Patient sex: F
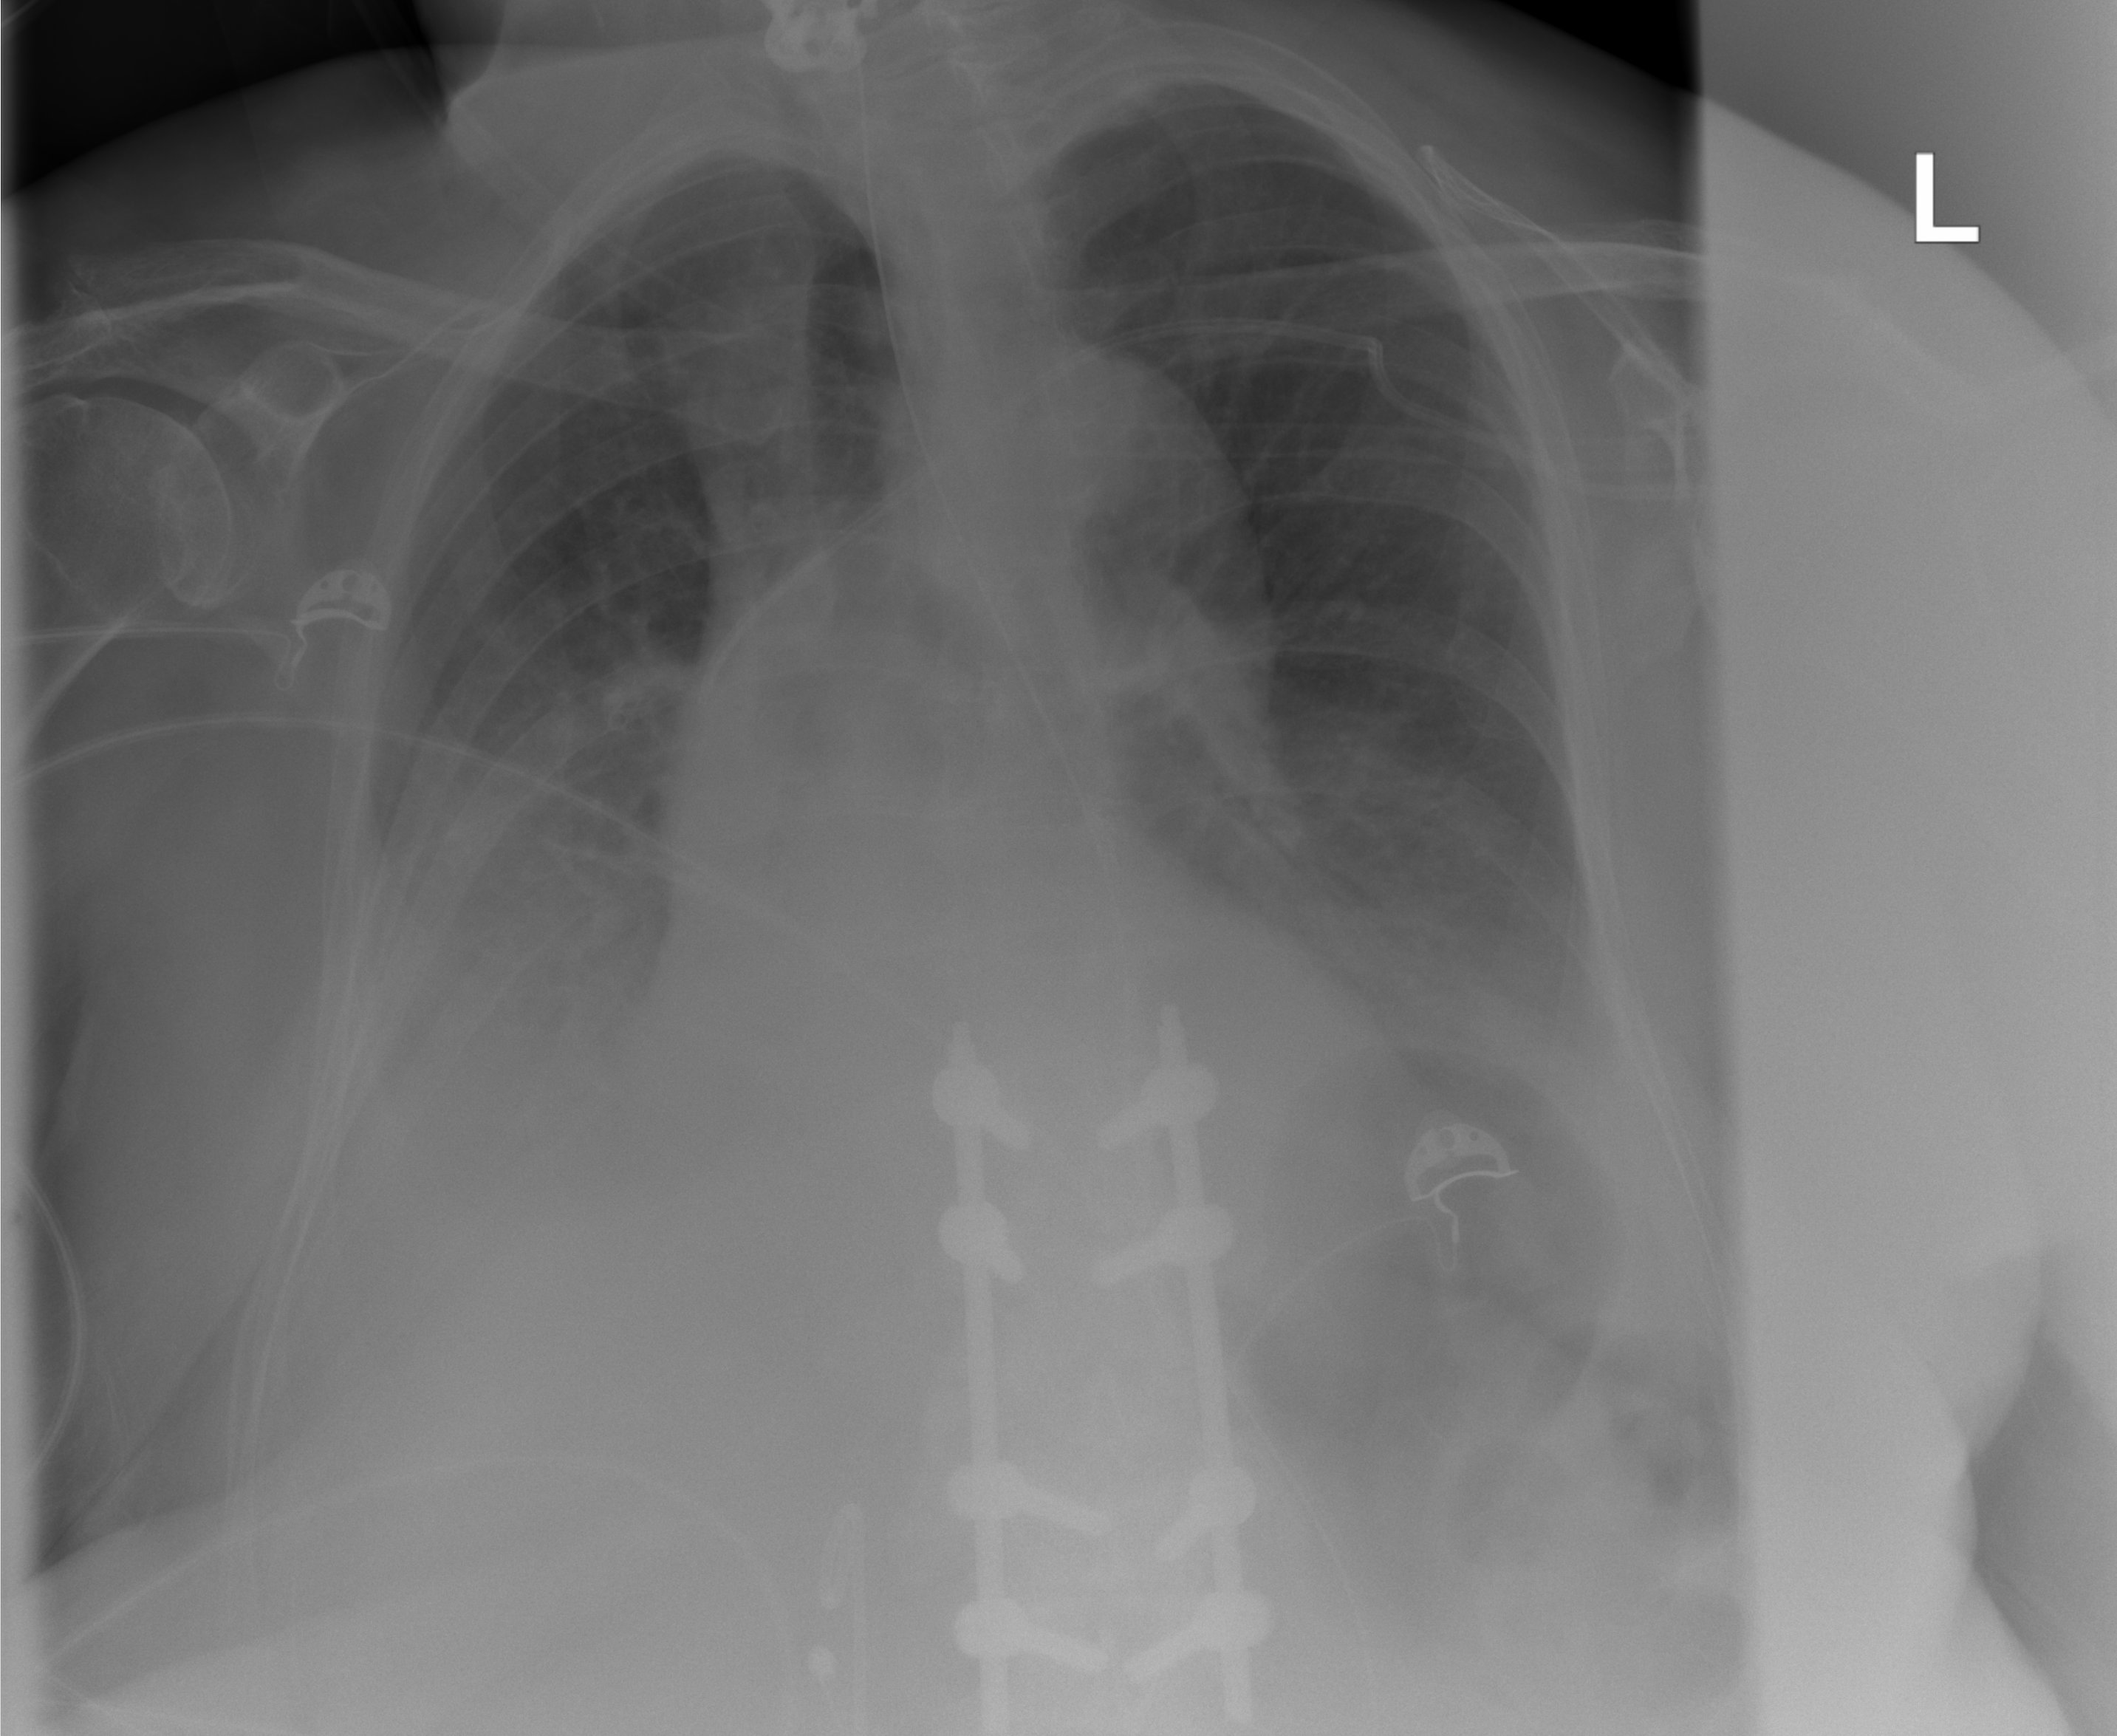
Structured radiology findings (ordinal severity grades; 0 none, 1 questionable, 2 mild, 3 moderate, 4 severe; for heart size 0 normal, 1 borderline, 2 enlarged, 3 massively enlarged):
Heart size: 0
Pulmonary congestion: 0
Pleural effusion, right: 3
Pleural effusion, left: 2
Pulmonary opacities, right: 0
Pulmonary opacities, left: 0
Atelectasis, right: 2
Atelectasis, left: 2